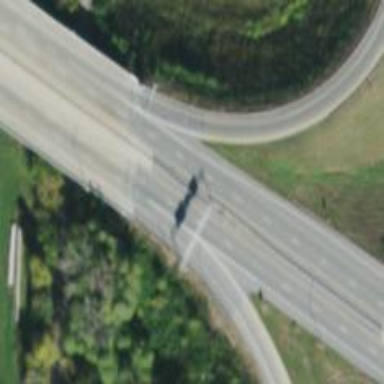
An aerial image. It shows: Trunk highway with expressway features.